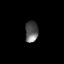
Tissue: prostate
Cell type: T cells
Senescence score: 0.3512
Nuclear area (px): 272
Mean DAPI intensity: 90.46